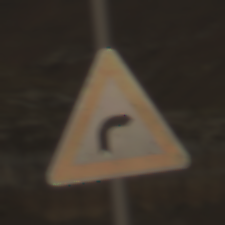
Verkehrszeichen: KurveRechts
Umgebung: Outdoor, Nature
Tageszeit: Midday
Wetter: Clear
Licht: Natural
Jahreszeit: NotSpecified
Kontrast: HighContrast